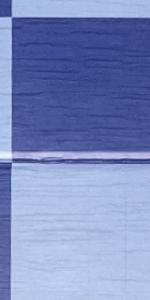
Label: Empty